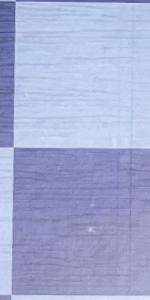
Label: Empty